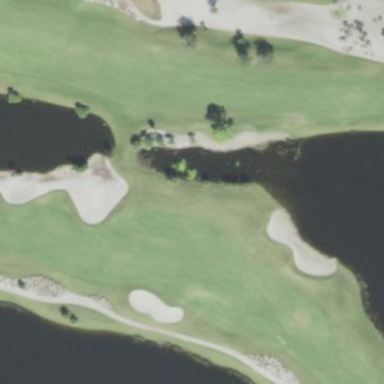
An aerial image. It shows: Golf bunker filled with sandy terrain.